Question: I'm getting this list of errors*(C:\src\Allegro Web.nuget
uget.targets (88): Unable to find version '2.0.1.0' of package...*) all of a sudden after doing a normal commit, please find below, however i didnt change any nuget specific configuration recently.

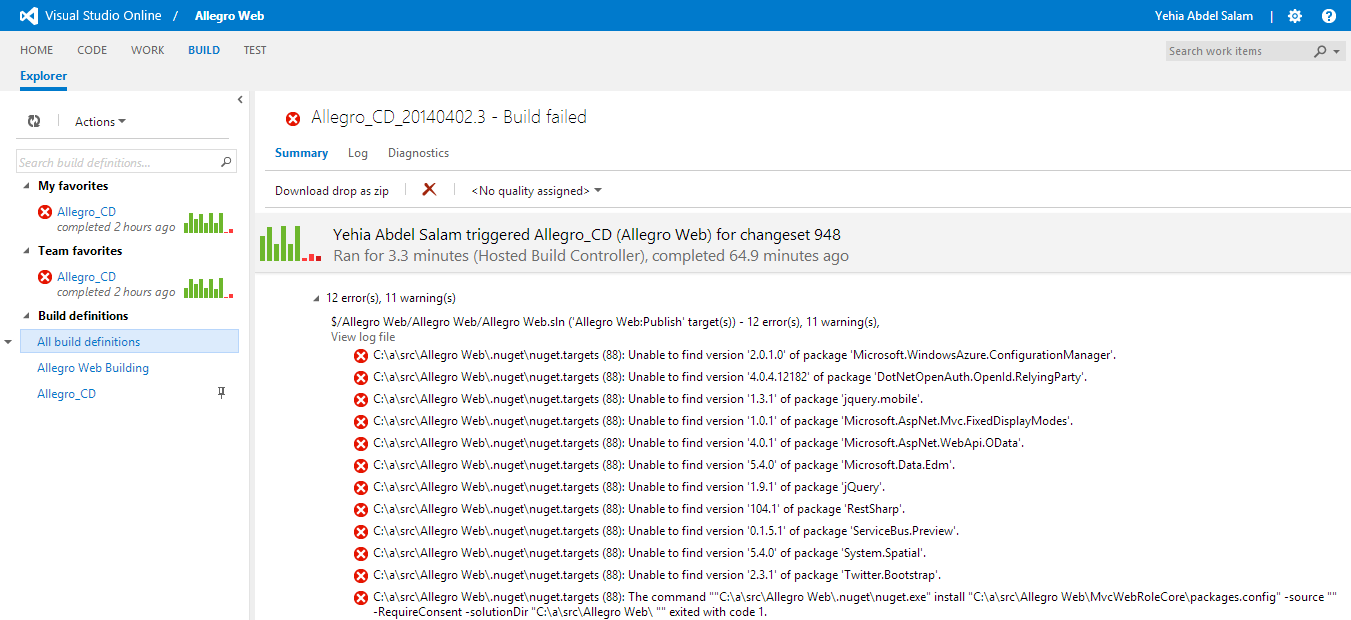
Answer: It was an intermittent issue with Nuget which is fixed now.
More details on that here: <URL>